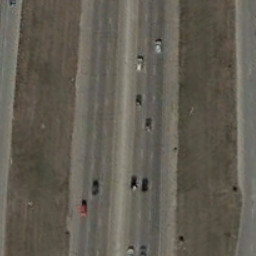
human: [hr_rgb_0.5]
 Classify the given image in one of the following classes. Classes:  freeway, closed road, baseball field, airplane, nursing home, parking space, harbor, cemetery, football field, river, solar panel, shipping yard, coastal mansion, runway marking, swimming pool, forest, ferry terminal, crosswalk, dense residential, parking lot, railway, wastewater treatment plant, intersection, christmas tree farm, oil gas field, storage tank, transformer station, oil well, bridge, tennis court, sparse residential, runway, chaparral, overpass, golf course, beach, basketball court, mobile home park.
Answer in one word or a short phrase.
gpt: freeway